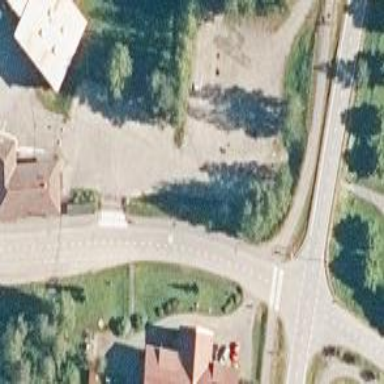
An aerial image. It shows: Parking area with asphalt surface.